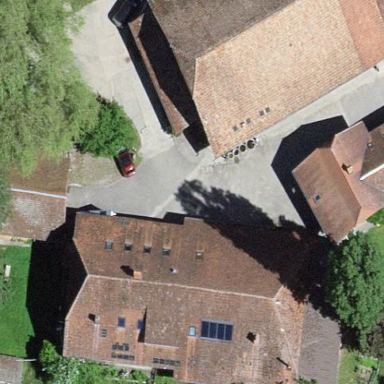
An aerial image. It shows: Farm building.